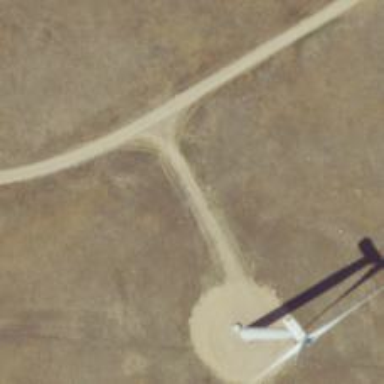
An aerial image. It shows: Road designated for service vehicles in wind farm area.